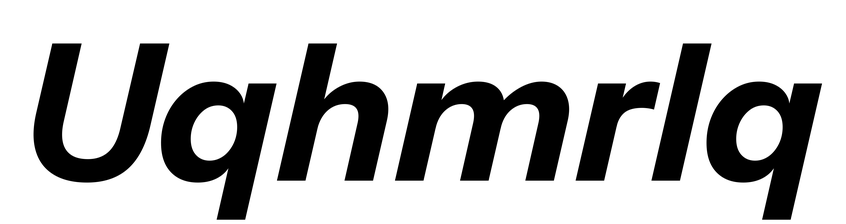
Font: InstrumentSans-Italic_Bold_Italic